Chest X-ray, PA view. Patient: 30 years old, sex M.
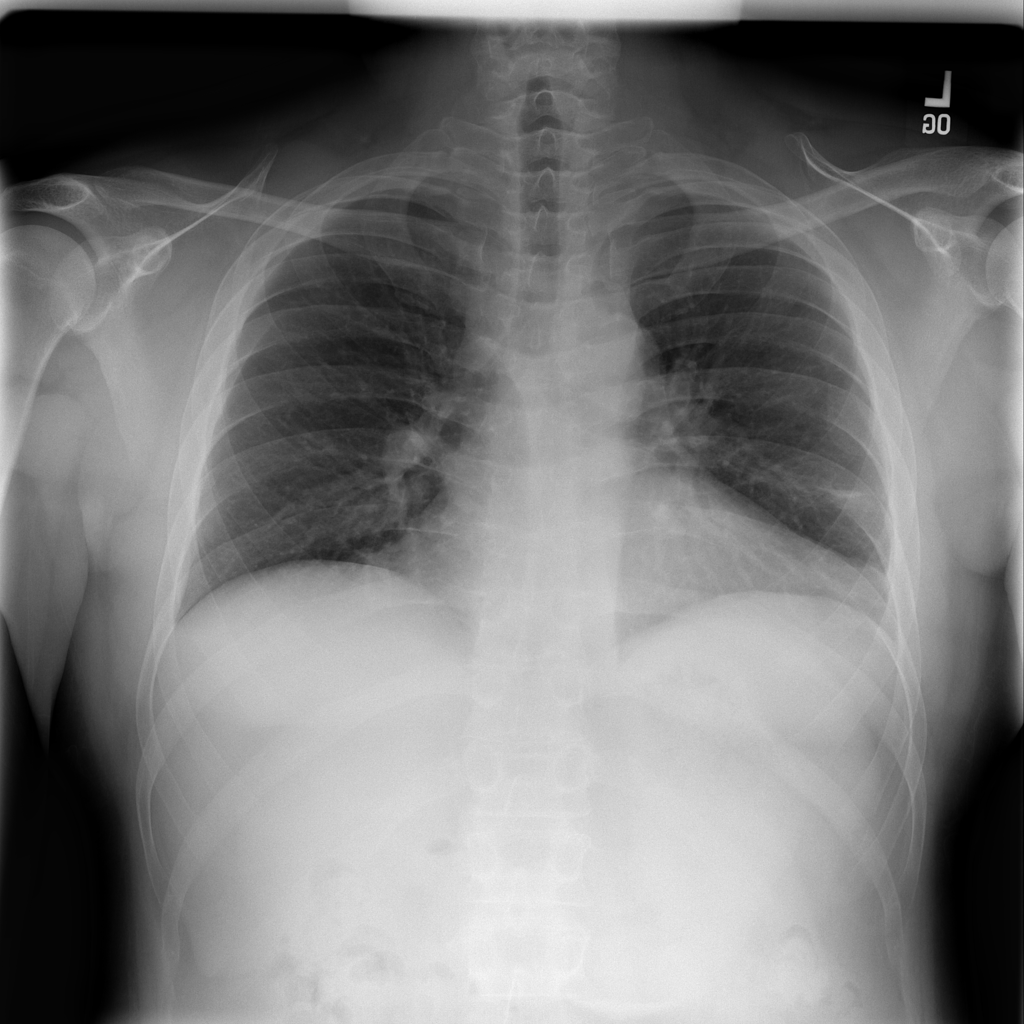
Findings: Infiltration